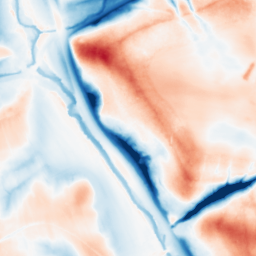
Category: multiscale
Decomposition family: dog_multiscale
Decomposition parameters: sigma_ratio: 2
n_scales: 5
base_sigma: 0.5
Upsampling method: linear_exact
Upsampling parameters: scale: 8
Upsampling scale: 8